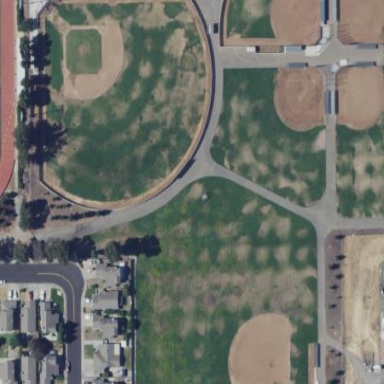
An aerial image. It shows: Baseball/softball pitch for leisure and sports activities.